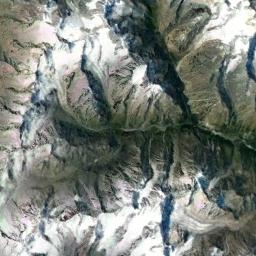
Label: snowberg